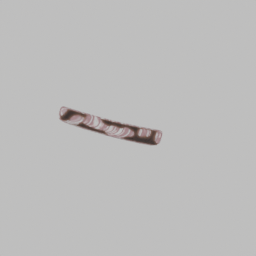
Label: animals